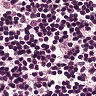
Metastatic tissue present: no